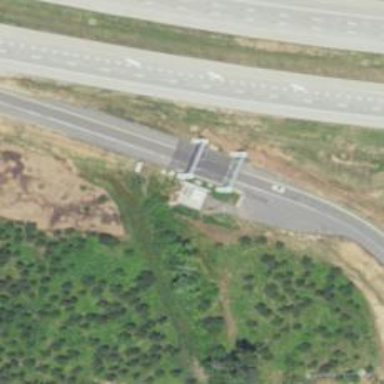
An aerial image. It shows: Asphalt driveway serving as maintenance access road for toll gantry.